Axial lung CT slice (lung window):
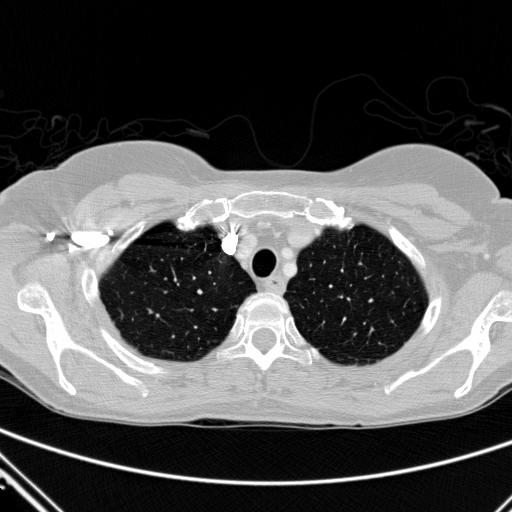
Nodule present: no